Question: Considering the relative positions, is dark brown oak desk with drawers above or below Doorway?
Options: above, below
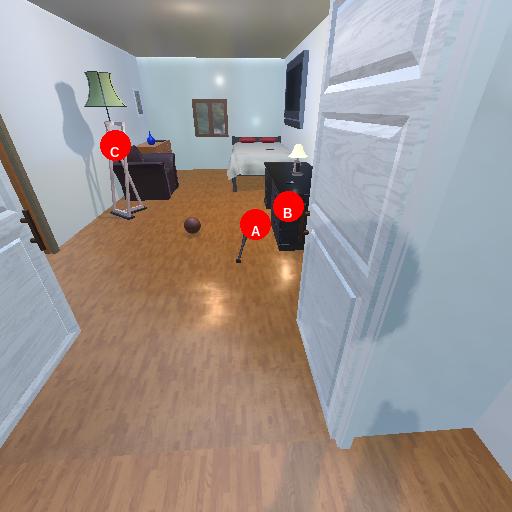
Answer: above